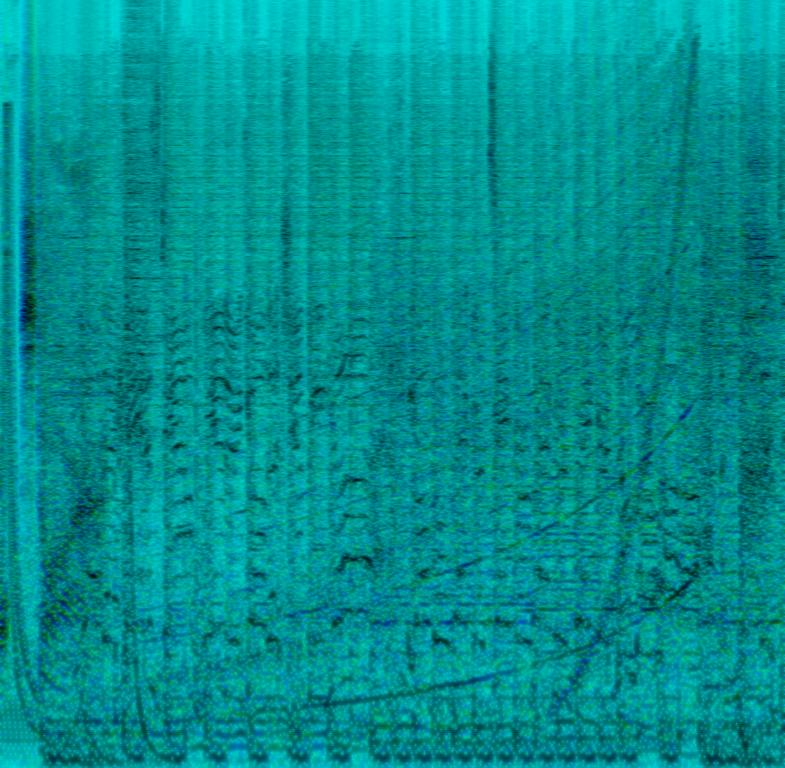
This pop song features female voices singing the main melody. This is accompanied by fast paced drumming. The percussion plays a simple fast paced beat in common time. Distortion guitars play power chords. The bass plays the root notes of the chords. There are quirky sounds played in the background. A cartoon whistle is played in the background. A triangle is also heard in the background. There is the sound of a cartoon laser blast in the background. The mood of the song is happy. This song can be played during the end credits of a college comedy movie.